Interaction volume radius: 5 \u00c5
Interaction volume height: 10 \u00c5
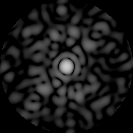
Disorder parameter: 0.8542